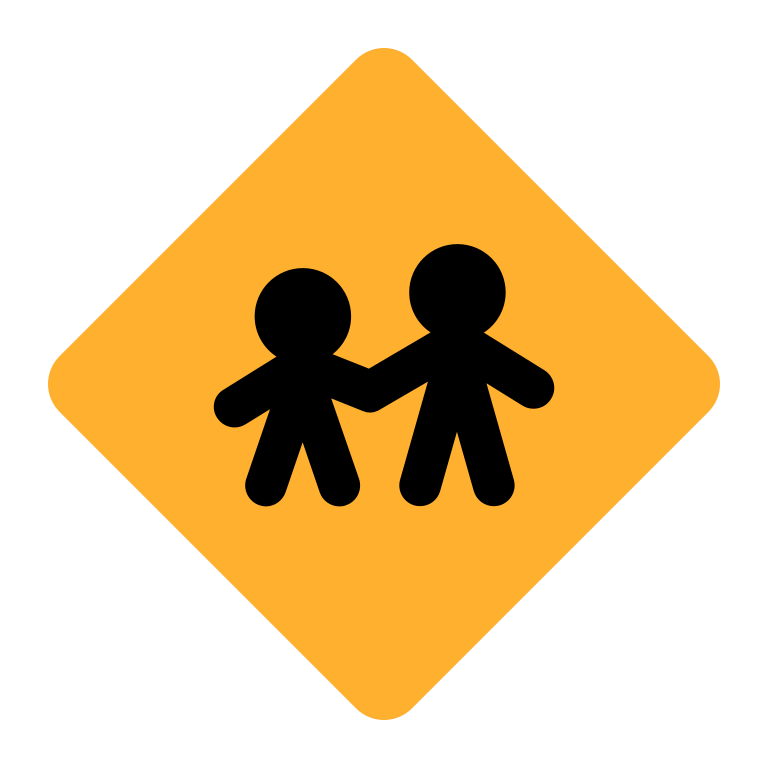
children crossing flat